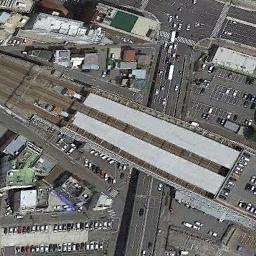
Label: railway_station